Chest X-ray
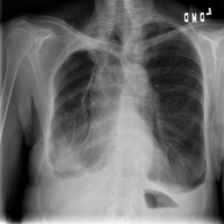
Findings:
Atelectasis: negative
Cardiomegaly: negative
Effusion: positive
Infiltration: negative
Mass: negative
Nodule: negative
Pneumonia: negative
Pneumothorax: negative
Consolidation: negative
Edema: negative
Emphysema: negative
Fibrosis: negative
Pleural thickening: positive
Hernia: negative